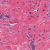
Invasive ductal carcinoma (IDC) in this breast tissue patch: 0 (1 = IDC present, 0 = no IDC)